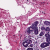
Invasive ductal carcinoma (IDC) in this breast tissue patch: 0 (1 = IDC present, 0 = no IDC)